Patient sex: M
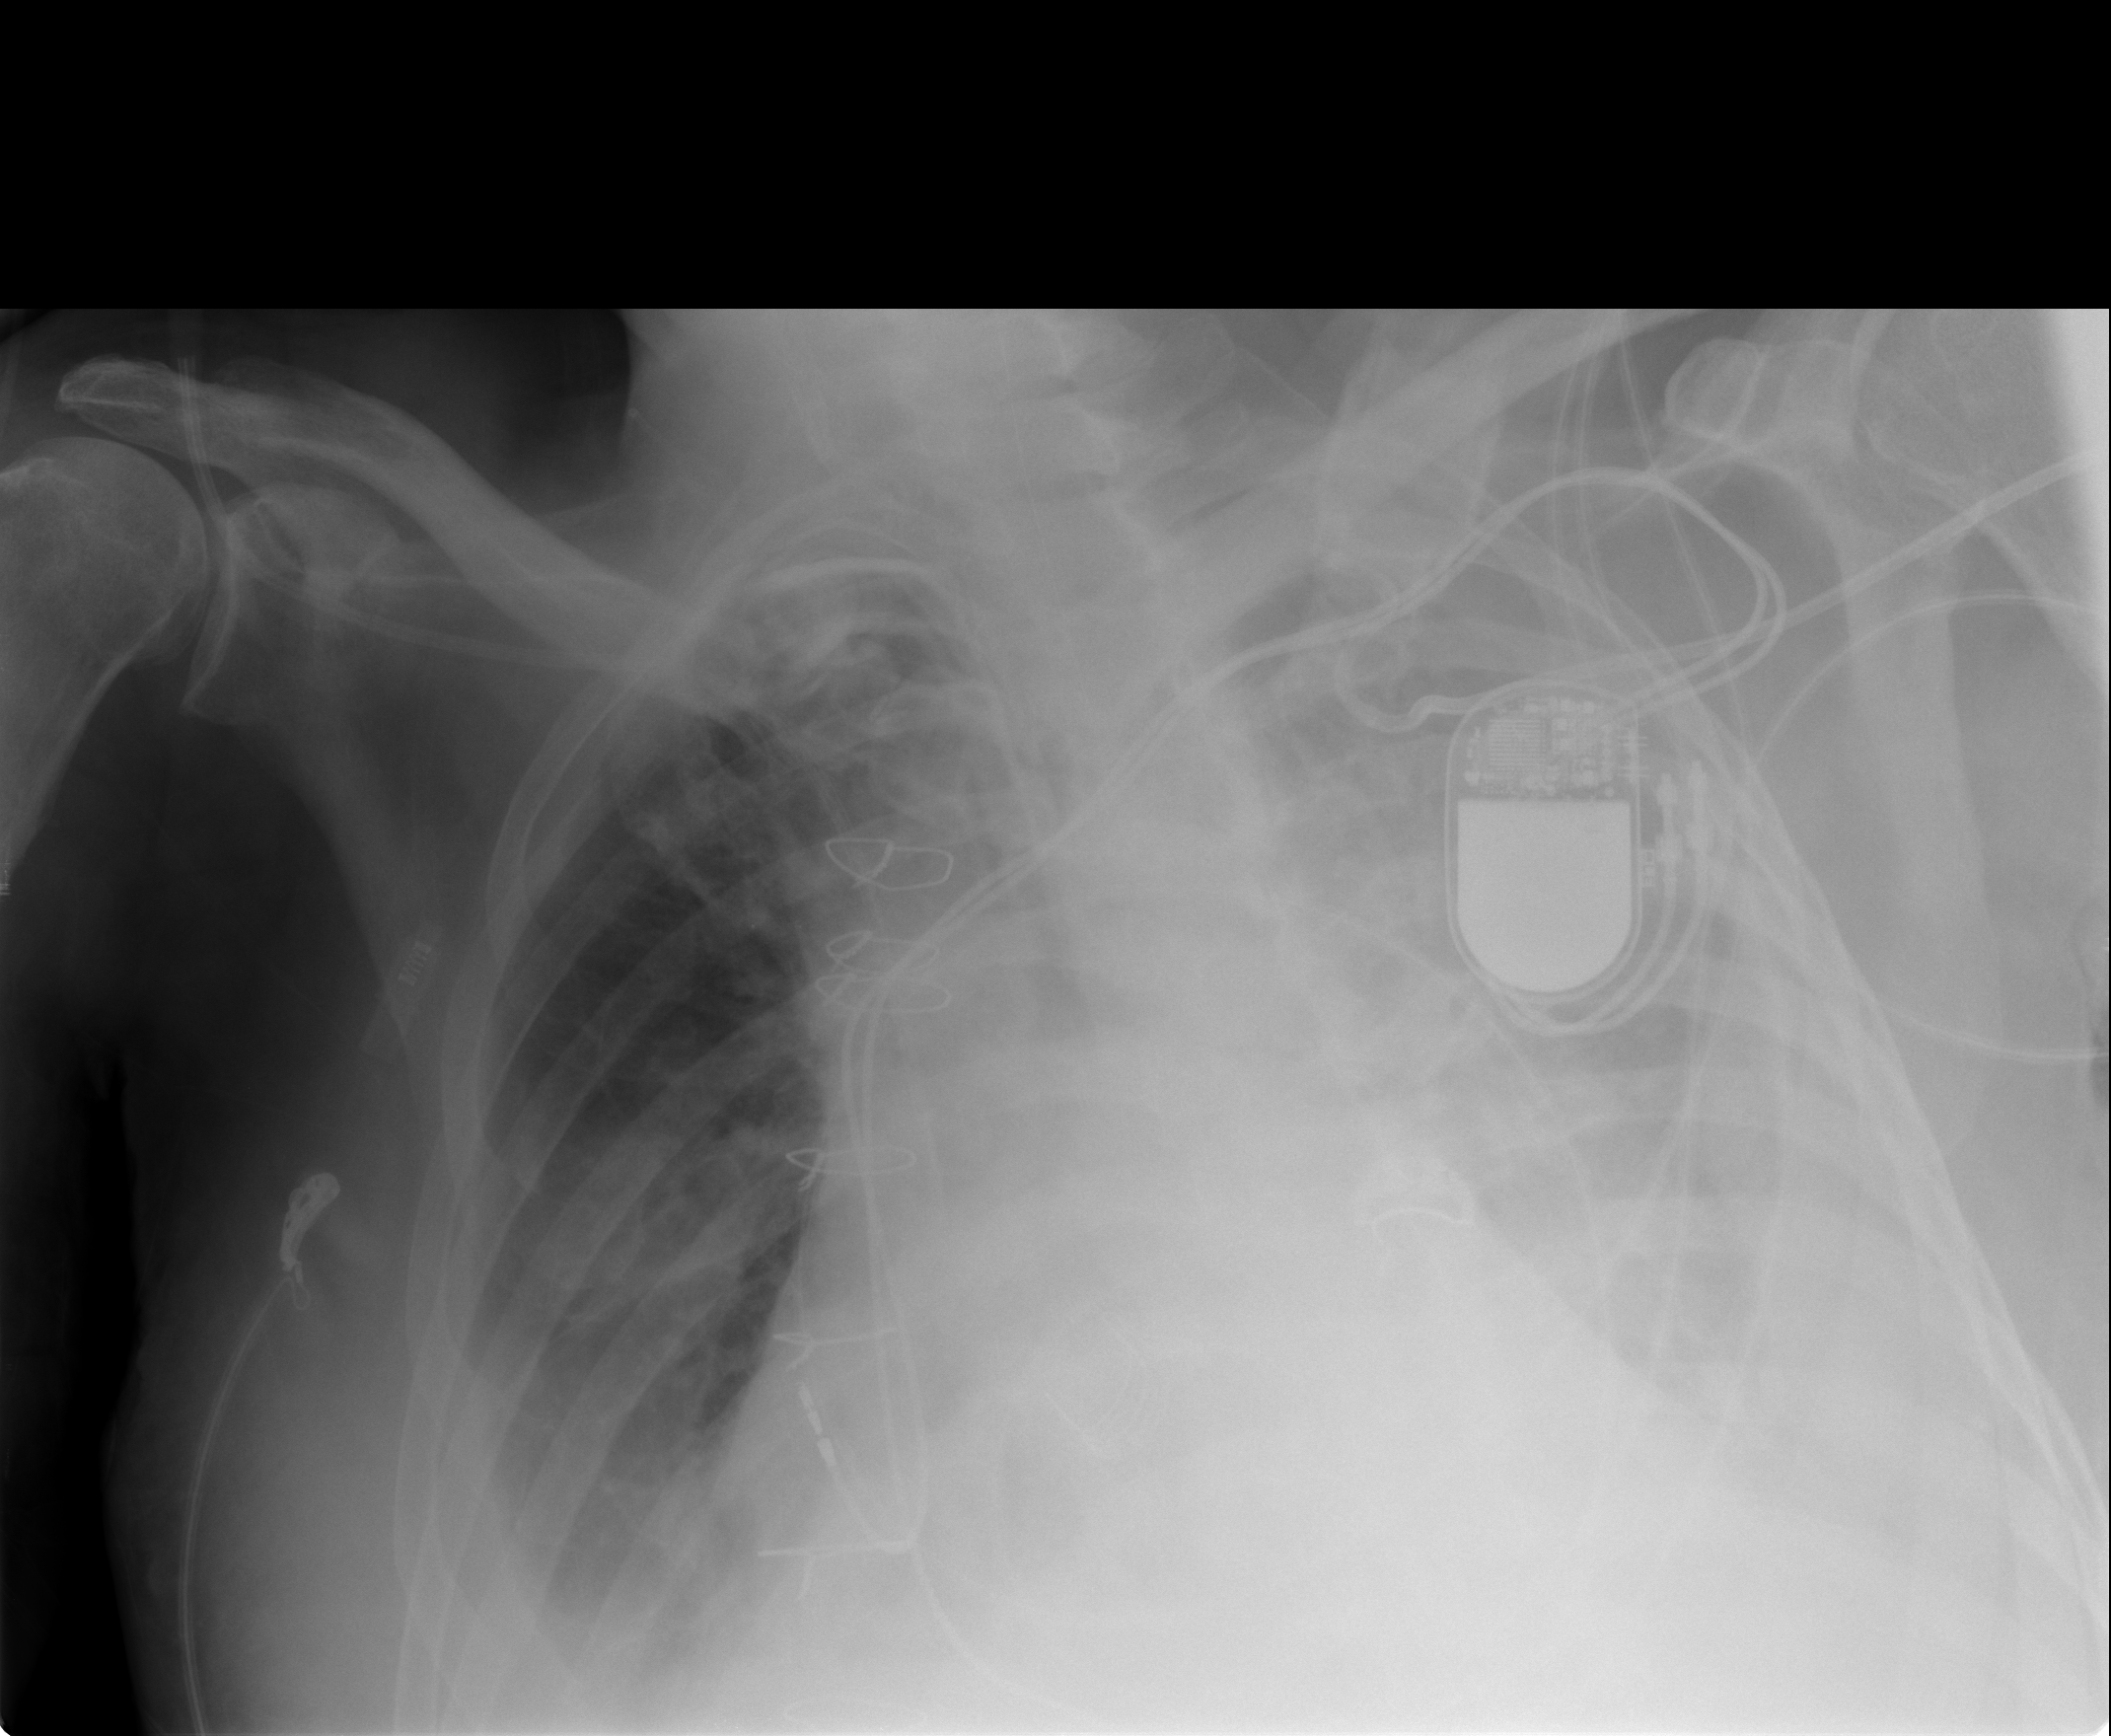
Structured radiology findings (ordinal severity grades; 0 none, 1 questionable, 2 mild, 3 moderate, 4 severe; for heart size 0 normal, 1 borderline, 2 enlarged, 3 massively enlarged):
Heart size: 2
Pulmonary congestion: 0
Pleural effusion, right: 2
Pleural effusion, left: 3
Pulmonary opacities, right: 0
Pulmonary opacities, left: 0
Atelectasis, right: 2
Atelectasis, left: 3